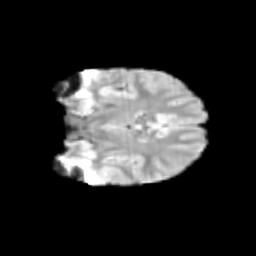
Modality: T2w
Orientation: coronal
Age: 10
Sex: female
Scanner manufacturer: siemens
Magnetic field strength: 3 T
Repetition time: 3.8 s
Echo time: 0.07 s